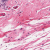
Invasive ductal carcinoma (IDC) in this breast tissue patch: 0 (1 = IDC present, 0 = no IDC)